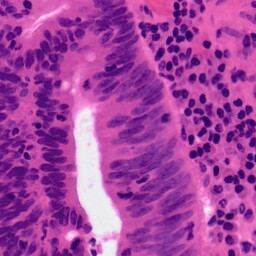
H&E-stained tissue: Colon